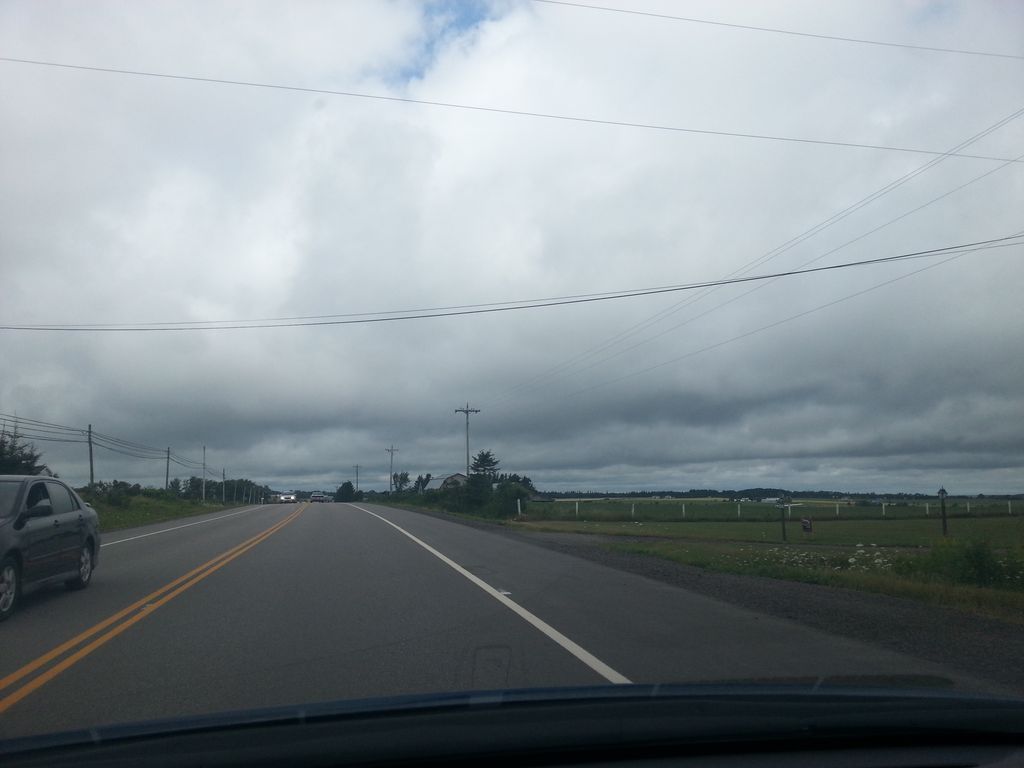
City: charlottetown